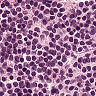
Metastatic tissue present: no